Question: I am working on a WPF app. It is not writing to a ComboBox properly and I am unsure why.
On the C drive there are number of folders labeled 'Rameses-101', 'Rameses-102' and so on. In each folder there is a profile that is stored in a MDB Database. Until recently, we would rename the active "Rameses" folder to change profiles and perform work on it.

So above is part of my form and the installed profile selection combobox lists all the folders that start with 'Rameses-*' and then lists them. People complained that the folders naming convention sucks, and would like something easier. So Instead of using the folder names, I want to be able to list the Name stored in the database inside each folder, and have the dropdown box list those instead of the folder names.
I have gotten to the point where I can get it to display a single folders profile name but that's it. Also I was able to get it to list all the names, however they were on one line and mashed together in the combobox.
Question is what am I doing wrong in the code. Not sure exactly where the problem is! Either I am not adding items to the datalist properly or not closing the loop properly.
Here is what I have so far:
'''
string directory = @"C:";
string[] folders = Directory.GetDirectories(directory, "Rameses-*");
List<string> dataList = new List<string>();
foreach (string foldername in folders)
{
//var myDataTable = new System.Data.DataTable();
using (var conection = new System.Data.OleDb.OleDbConnection("Provider=Microsoft.JET.OLEDB.4.0;" + "data source=" + foldername + "\Program\Ramdata.mdb;Jet OLEDB:Database Password=****"))
{
conection.Open();
var query = "Select u_company From t_user";
var command = new System.Data.OleDb.OleDbCommand(query, conection);
var reader = command.ExecuteReader();
while (reader.Read())
{
//profselect.Text = reader[0].ToString();
dataList.Add(reader[0].ToString());
}
reader.Close();
conection.Close();
}
profselect.DataSource = dataList;
profselect.SelectedText = dataList.Last();
}
'''
Any suggestions on how to achieve this?
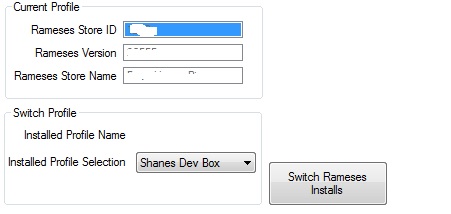
Answer: The data-binding should go outside the loop block.
'''
foreach(...)
{
...
}
profselect.DataSource = dataList;
profselect.SelectedText = dataList.Last();
'''
Glad to hear that it worked for you! 8-)